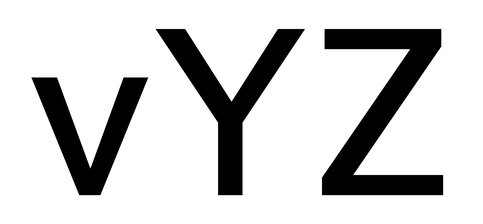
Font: InstrumentSans_Medium